Question: I have the following error occured when try to execute my program, do not know how to handle, following is the code , and i also attached the screenshots.
i am new to .net and sql. Thanks

'''
public partial class adminInfo : Form
{
SqlCommandBuilder scb;
public adminInfo()
{
InitializeComponent();
}
private void button1_Click(object sender, EventArgs e)
{
PMS obj = new PMS();
obj.Show();
this.Hide();
}
private void button3_Click(object sender, EventArgs e)
{
adminAdd_delete obj = new adminAdd_delete();
obj.Show();
this.Hide();
}
private void button2_Click(object sender, EventArgs e)
{
SqlConnection con = new SqlConnection(@"Data Source=(LocalDB)\v11.0;AttachDbFilename=C:\Users\ddd\Desktop\Pharmacy managment system\Pharmacy managment system\adminInfo.mdf;Integrated Security=True;Connect Timeout=30");
SqlDataAdapter sda = new SqlDataAdapter(@"SELECT CNIC, [JOB TITLE], SALARY, NAME
FROM admininfo", con);
DataTable dt = new DataTable();
sda.Fill(dt);
dataGridView1.DataSource = dt;
}
private void dataGridView1_CellContentClick(object sender, DataGridViewCellEventArgs e)
{
}
}
}
'''
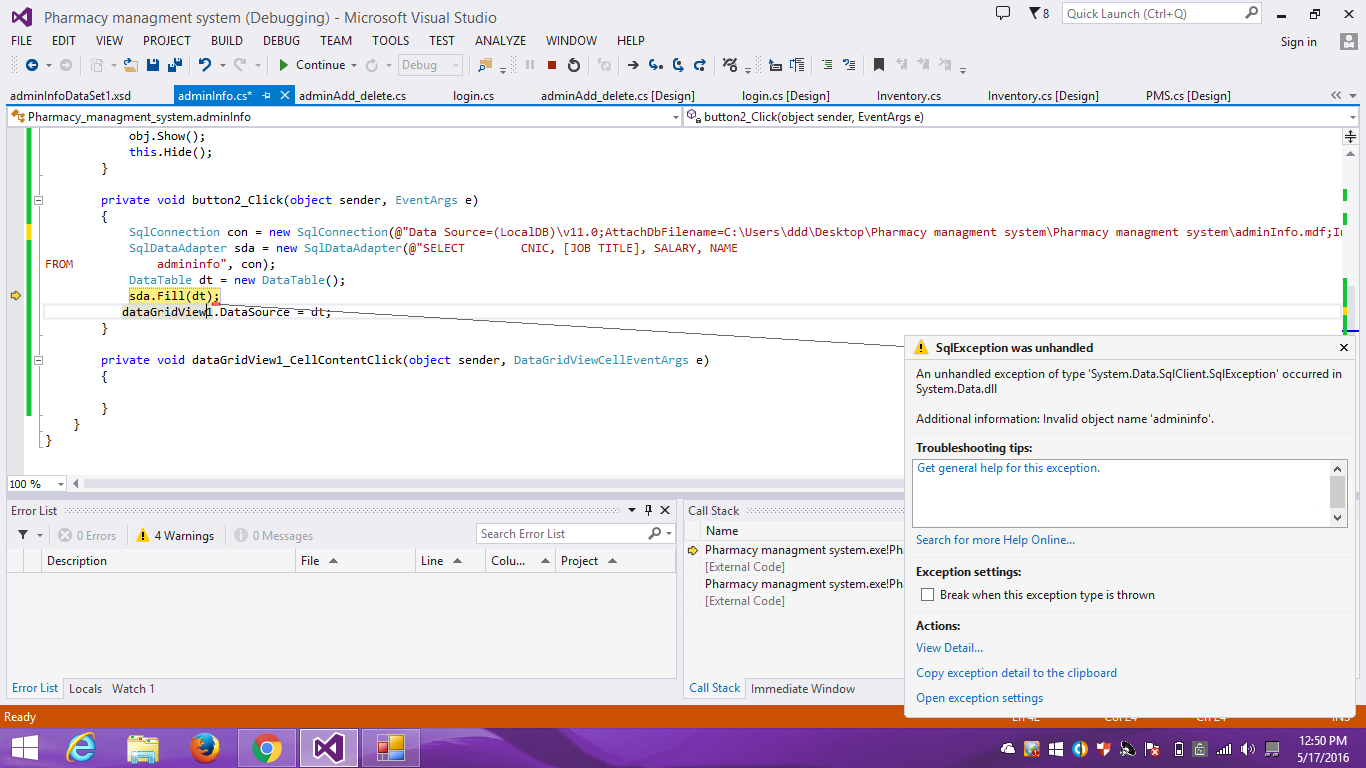
Answer: Seems you're new comer to stackoverflow, I simply suggest to define the DataTable how it looks like,
'''
DataTable dt= new DataTable("admininfo");
'''
Now, the structure of DataTable is same as admininfo table in SQL database.
You just made a instance of DataTable but you need to set columns manually which belong to the DataTable or automatic way like above.
Hope this helps..